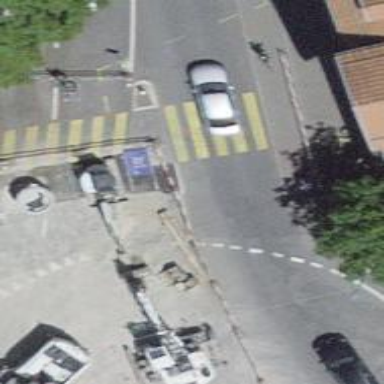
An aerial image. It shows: Uncontrolled crossing with pedestrian island.